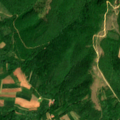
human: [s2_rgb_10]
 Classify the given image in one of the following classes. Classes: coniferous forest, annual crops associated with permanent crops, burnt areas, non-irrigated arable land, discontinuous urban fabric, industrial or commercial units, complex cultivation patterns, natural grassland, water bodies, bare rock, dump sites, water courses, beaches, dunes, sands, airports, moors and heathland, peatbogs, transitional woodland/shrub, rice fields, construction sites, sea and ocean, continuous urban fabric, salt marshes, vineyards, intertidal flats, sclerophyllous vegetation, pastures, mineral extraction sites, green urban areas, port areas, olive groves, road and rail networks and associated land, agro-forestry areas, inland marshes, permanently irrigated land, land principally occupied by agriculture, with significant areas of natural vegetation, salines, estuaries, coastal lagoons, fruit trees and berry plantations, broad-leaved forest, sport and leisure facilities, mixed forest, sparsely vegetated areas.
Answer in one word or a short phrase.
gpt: complex cultivation patterns, land principally occupied by agriculture, with significant areas of natural vegetation, broad-leaved forest